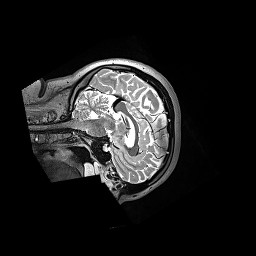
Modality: T2w
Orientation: sagittal
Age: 30
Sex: female
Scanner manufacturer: siemens
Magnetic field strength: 3 T
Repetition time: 3.2 s
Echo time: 0.564 s